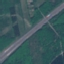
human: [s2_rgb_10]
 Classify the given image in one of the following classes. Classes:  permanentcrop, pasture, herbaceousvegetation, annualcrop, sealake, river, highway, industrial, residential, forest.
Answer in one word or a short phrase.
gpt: Highway